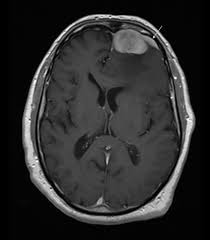
Label: meningioma